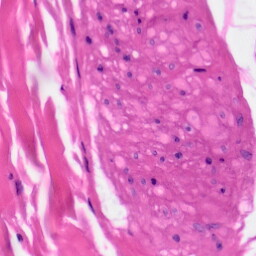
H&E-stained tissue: Skin